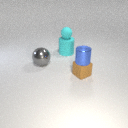
small brown rubber cube to the right of large gray metal sphere